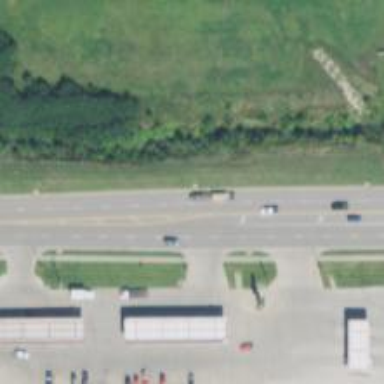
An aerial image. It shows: Asphalt road designated as trunk highway.